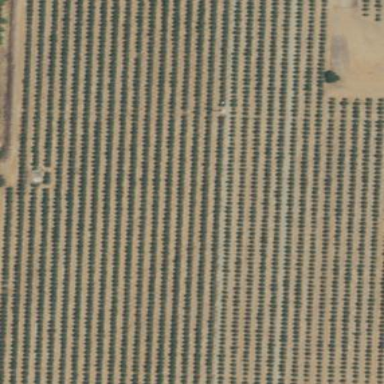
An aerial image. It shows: Orange orchard with rows of orange trees.